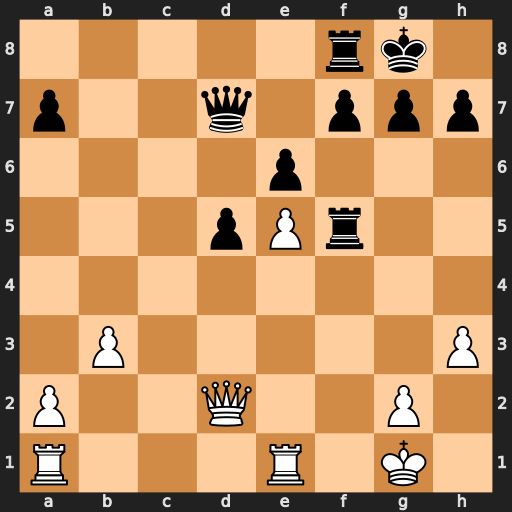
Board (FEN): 5rk1/p2q1ppp/4p3/3pPr2/8/1P5P/P2Q2P1/R3R1K1
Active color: w
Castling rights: -
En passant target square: -
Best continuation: g4 Rf3 Kg2 Rxh3 Kxh3